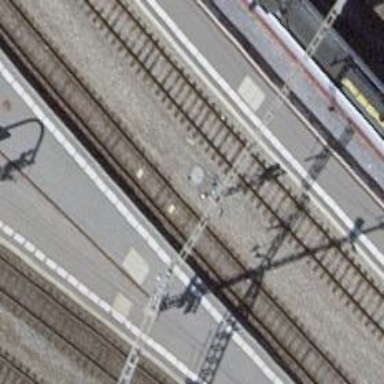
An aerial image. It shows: Railway signal.